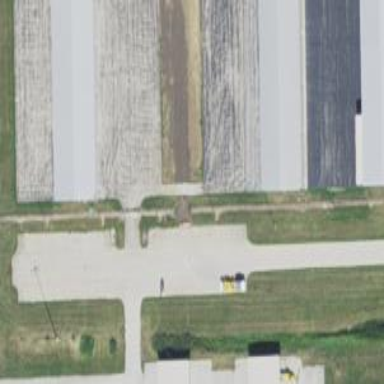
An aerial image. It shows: View of taxiway at the airport.